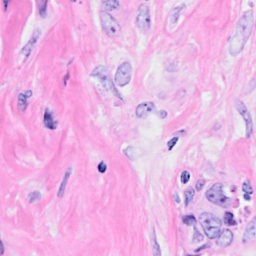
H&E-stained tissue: Breast